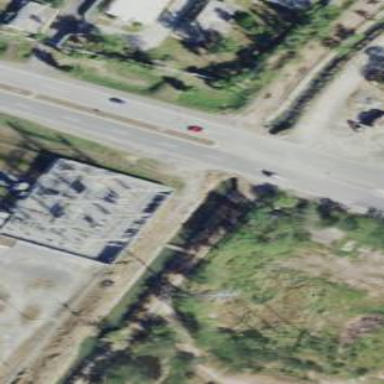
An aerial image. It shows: Power substation with transmission level designation. It is enclosed by fence.